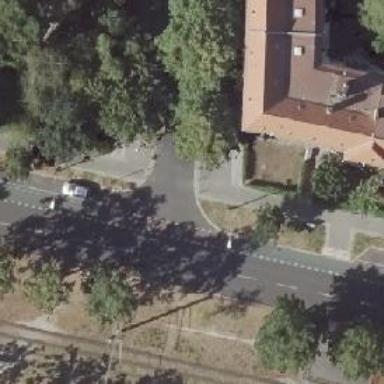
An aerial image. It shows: Road with "give way" sign.